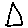
Label: triangle